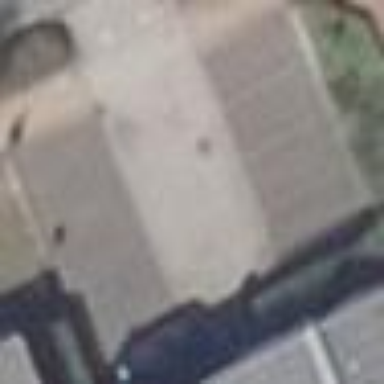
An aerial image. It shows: Parking area with surface.